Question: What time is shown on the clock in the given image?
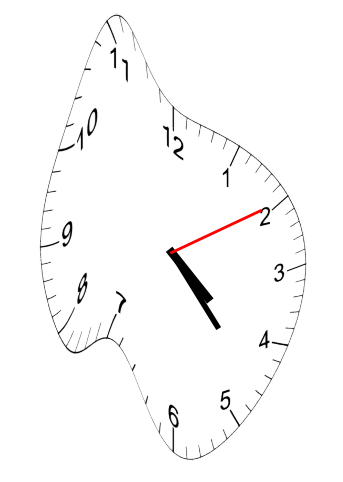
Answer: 04:23:10